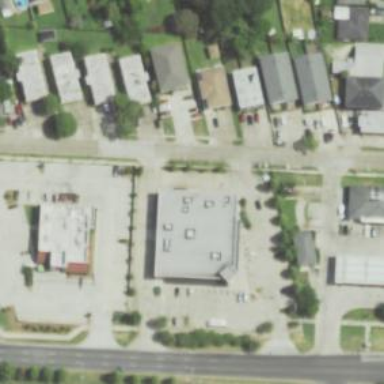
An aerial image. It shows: Pharmacy providing healthcare services.